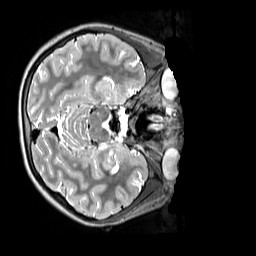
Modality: T2w
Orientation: axial
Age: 11
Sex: female
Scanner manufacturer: siemens
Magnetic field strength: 3 T
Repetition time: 3.2 s
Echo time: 0.408 s